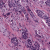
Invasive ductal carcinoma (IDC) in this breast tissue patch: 1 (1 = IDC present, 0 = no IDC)